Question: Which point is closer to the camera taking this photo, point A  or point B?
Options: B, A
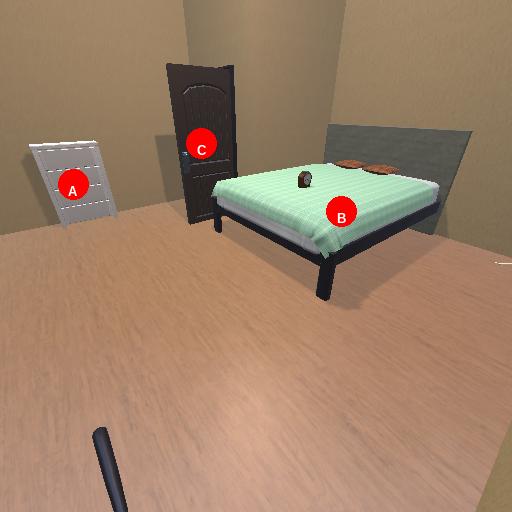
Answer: B